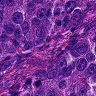
Metastatic tissue present: yes